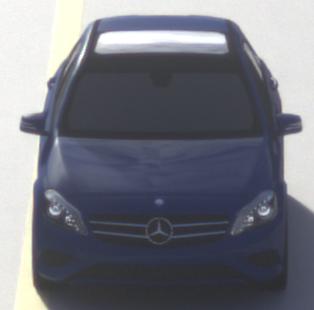
Make: Mercedes-Benz
Model: A 180
Detailed model: A-Class (176)
Model produced from: 2012/09
Model produced until: 2015/07
Doors: 5
Color: blue
Road condition: dry road
Daytime: morning or afternoon
Contrast: medium contrast